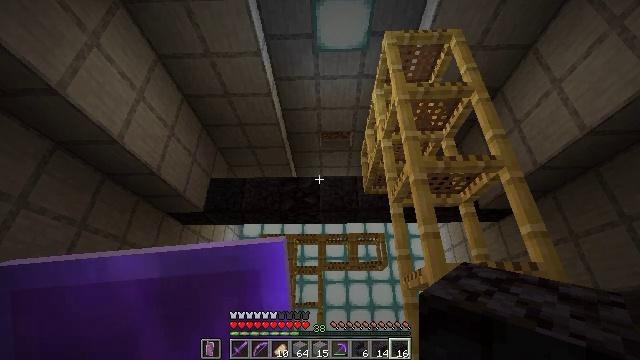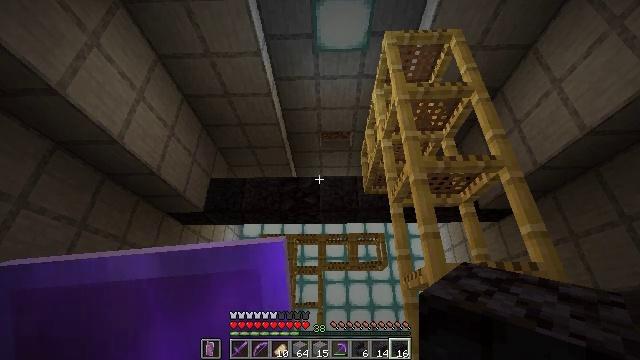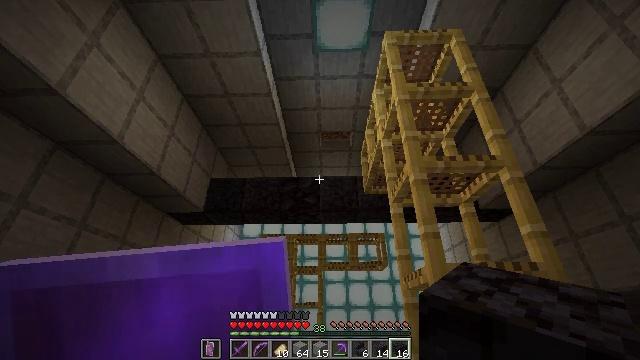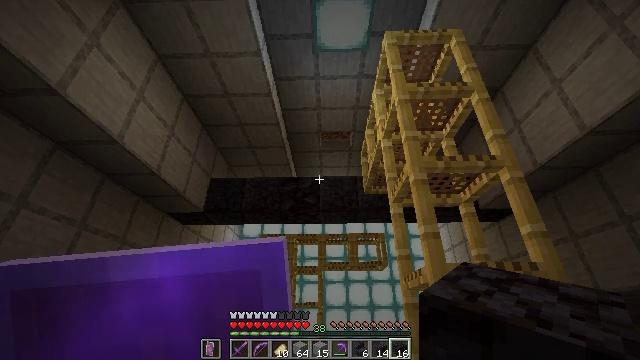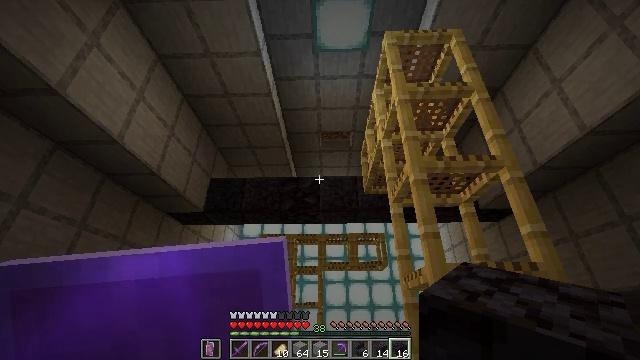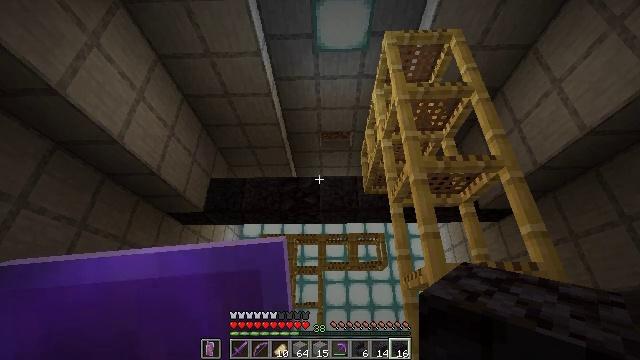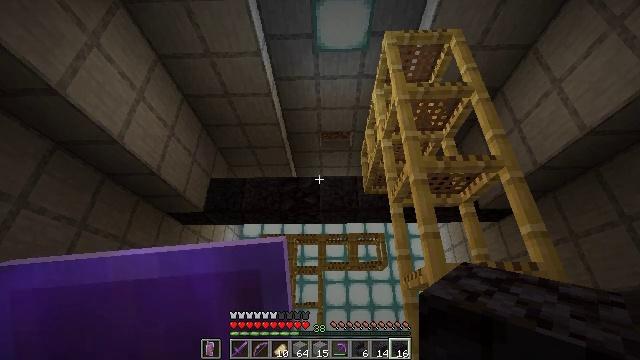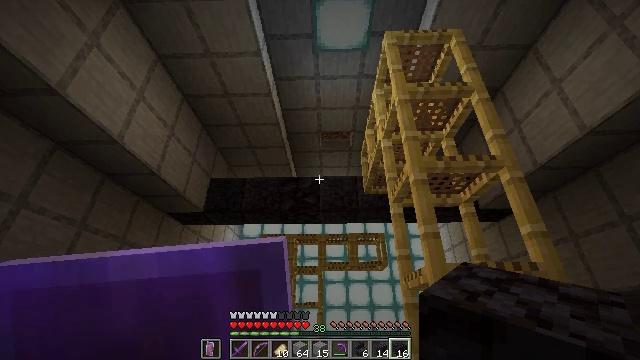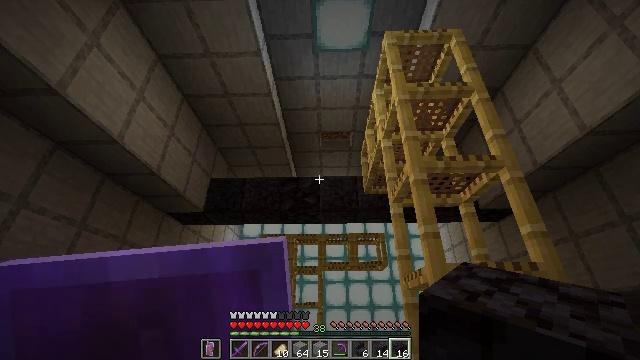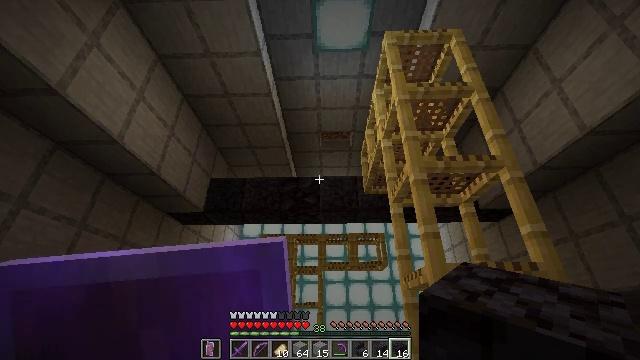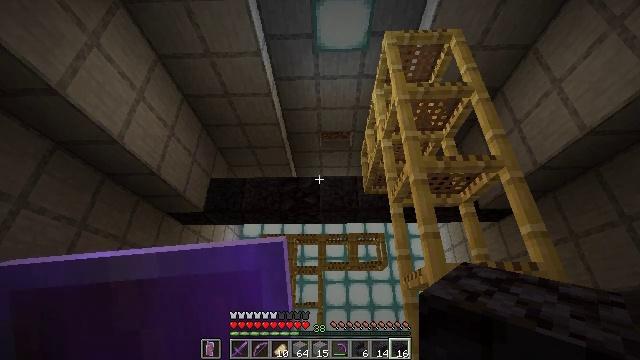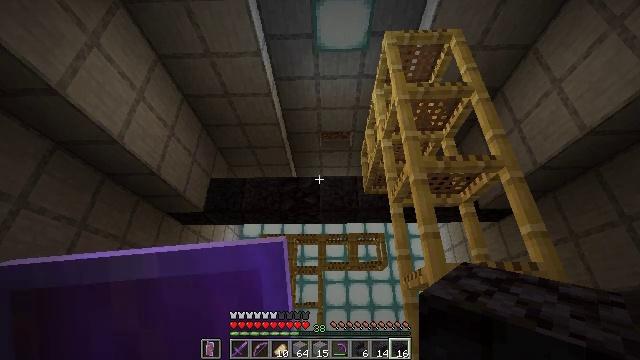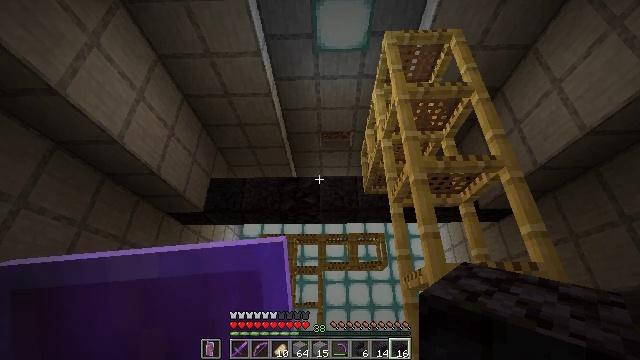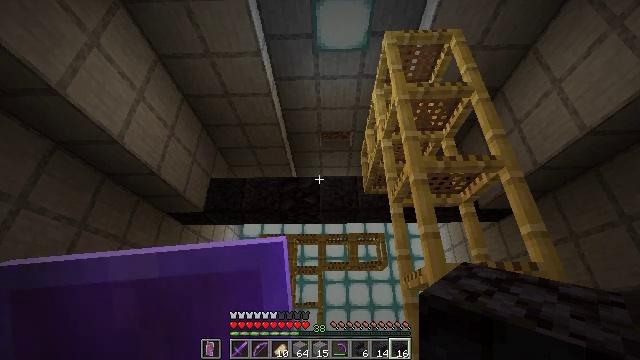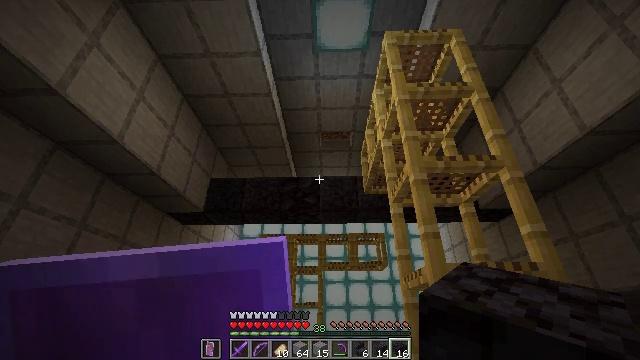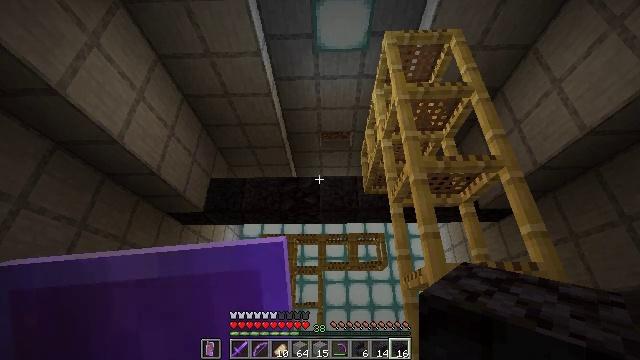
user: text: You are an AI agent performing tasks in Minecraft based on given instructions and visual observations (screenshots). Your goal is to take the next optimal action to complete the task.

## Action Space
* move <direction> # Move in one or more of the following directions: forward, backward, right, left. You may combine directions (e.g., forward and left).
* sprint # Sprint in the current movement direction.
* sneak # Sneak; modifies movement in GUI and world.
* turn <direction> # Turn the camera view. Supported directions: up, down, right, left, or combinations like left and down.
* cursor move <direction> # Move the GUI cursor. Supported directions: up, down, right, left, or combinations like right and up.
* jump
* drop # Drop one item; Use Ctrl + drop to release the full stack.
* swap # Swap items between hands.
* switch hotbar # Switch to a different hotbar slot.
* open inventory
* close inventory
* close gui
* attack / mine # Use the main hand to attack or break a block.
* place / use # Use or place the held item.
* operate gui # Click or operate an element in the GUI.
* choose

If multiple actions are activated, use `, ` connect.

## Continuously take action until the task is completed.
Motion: motion action
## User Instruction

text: Harvest polished blackstone for construction.
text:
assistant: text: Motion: no_op
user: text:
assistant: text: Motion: no_op
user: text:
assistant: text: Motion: no_op
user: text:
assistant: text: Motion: no_op
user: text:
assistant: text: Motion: no_op
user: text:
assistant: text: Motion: no_op
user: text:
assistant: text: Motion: no_op
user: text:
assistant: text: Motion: no_op
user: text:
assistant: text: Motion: no_op
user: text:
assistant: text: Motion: no_op
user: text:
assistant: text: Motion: no_op
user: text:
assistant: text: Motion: no_op
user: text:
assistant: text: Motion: no_op
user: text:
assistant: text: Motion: no_op
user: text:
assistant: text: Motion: no_op
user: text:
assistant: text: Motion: no_op
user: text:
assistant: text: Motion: no_op
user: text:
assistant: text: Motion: no_op
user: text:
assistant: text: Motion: no_op
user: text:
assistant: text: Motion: no_op
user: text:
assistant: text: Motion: no_op
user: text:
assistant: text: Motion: no_op
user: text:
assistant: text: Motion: no_op
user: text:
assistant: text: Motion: no_op
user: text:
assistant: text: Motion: no_op
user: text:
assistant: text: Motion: no_op
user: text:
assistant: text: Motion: no_op
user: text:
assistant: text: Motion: no_op
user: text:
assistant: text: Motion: no_op
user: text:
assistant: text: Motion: no_op